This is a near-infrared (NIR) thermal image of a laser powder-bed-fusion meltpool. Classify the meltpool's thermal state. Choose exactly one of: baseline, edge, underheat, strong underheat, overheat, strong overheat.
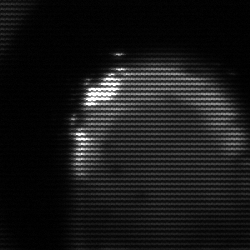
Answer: edge